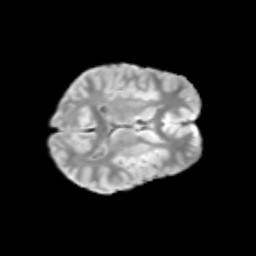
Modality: T2w
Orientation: axial
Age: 11
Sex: male
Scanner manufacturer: siemens
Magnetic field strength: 3 T
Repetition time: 3.8 s
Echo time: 0.07 s